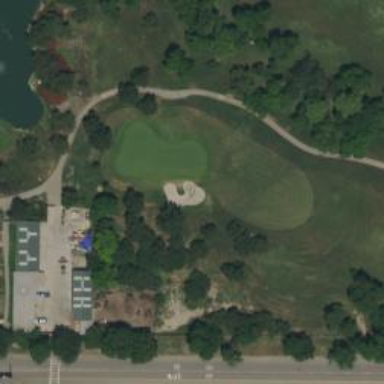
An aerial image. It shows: Golf hole.